Field crop: maize
Growth stage: 1
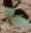
Species: datura